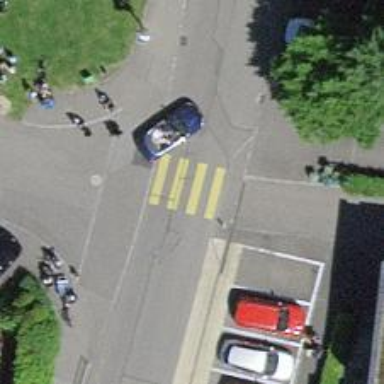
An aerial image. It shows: Marked zebra crossing on the road.